Question: i want design my navigationBar like following figure, how can i achieve this.is it possible on navigationBar or i don't need navigationBar.
Topics & settings must be buttons, because i want to navigate to another viewController

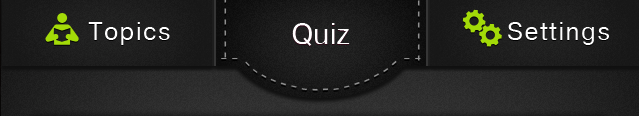
Answer: i did this ,see below code
'''
//IvisionApps Button
UIButton *ivisionButton= [UIButton buttonWithType:UIButtonTypeCustom];
UIImage *ivisionButtonImage = [UIImage imageNamed:@"ivisionapps"];
UIImage *ivisionButtonImagePressed = [UIImage imageNamed:@"ivisionappsSelected"];
[ivisionButton setBackgroundImage:ivisionButtonImage forState:UIControlStateNormal];
[ivisionButton setBackgroundImage:ivisionButtonImagePressed forState:UIControlStateHighlighted];
[ivisionButton addTarget:self action:@selector(goIVisionApp) forControlEvents:UIControlEventTouchUpInside];
ivisionButton.frame = CGRectMake(-8, -20, 106, 38);
UIView *backButtonView = [[UIView alloc] initWithFrame:CGRectMake(-8, -20, 106, 38)];
backButtonView.bounds = CGRectOffset(backButtonView.bounds, -14, -7);
[backButtonView addSubview:ivisionButton];
UIBarButtonItem *backBarButton = [[UIBarButtonItem alloc] initWithCustomView:backButtonView];
self.navigationItem.rightBarButtonItem = backBarButton;
//Auxilaries Button
UIButton *auxiliariesButton= [UIButton buttonWithType:UIButtonTypeCustom];
UIImage *auxiliariesButtonImage = [UIImage imageNamed:@"Auxiliaries"];
UIImage *auxiliariesButtonImagePressed = [UIImage imageNamed:@"AuxiliariesSelected"];
[auxiliariesButton setBackgroundImage:auxiliariesButtonImage forState:UIControlStateNormal];
[auxiliariesButton setBackgroundImage:auxiliariesButtonImagePressed forState:UIControlStateHighlighted];
[auxiliariesButton addTarget:self action:@selector(goBack) forControlEvents:UIControlEventTouchUpInside];
auxiliariesButton.frame = CGRectMake(-19, -20, 106, 38);
UIView *auxiliariesButtonView = [[UIView alloc] initWithFrame:CGRectMake(-19, -20, 106, 38)];
auxiliariesButtonView.bounds = CGRectOffset(auxiliariesButtonView.bounds, -14, -7);
[auxiliariesButtonView addSubview:auxiliariesButton];
UIBarButtonItem *auxiliariesBarButton = [[UIBarButtonItem alloc] initWithCustomView:auxiliariesButtonView];
self.navigationItem.leftBarButtonItem = auxiliariesBarButton;
//hide backBarButton of NavigationItem
[self.navigationItem setHidesBackButton:YES];
'''